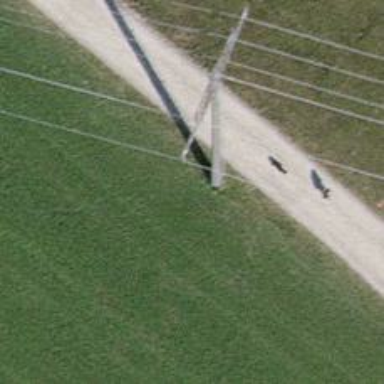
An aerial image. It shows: Power line is depicted.